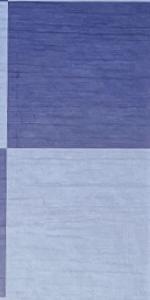
Label: Empty